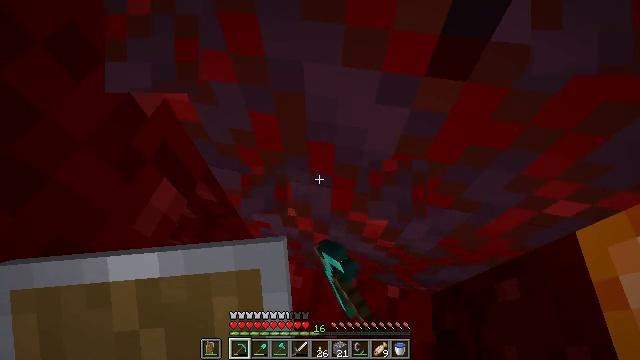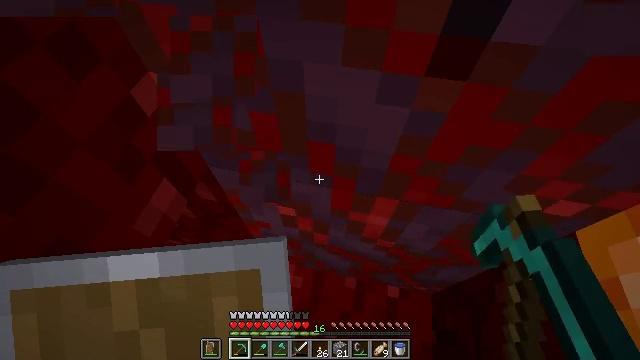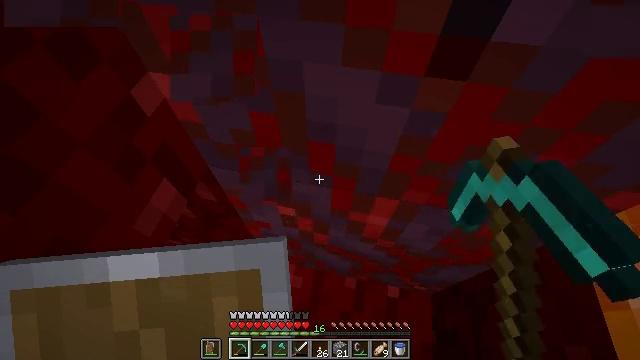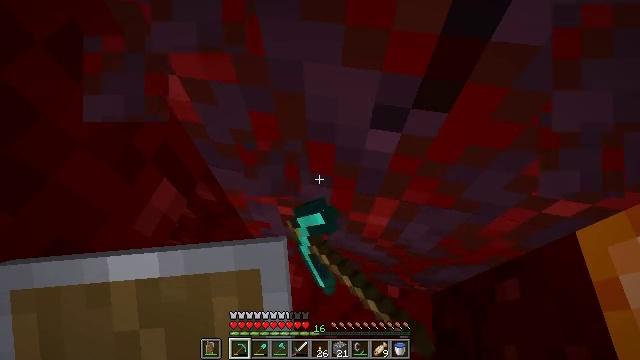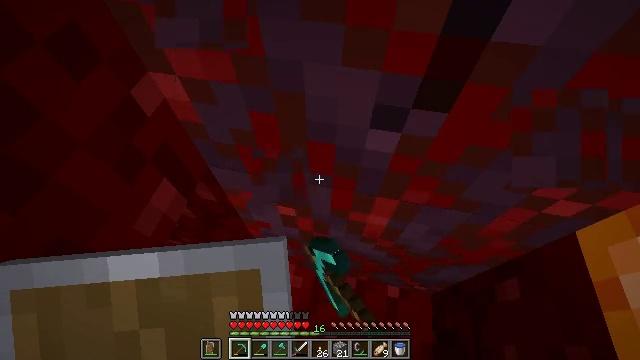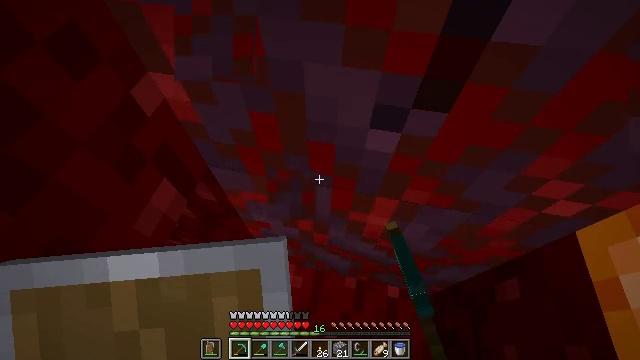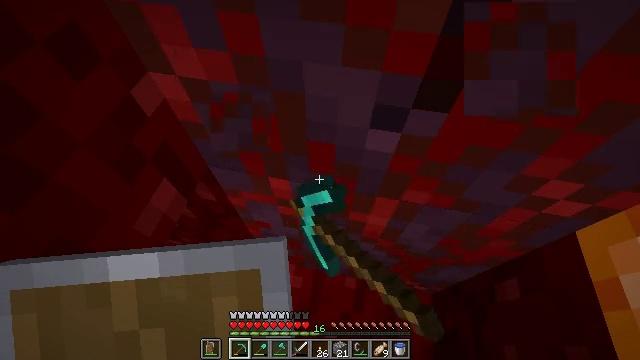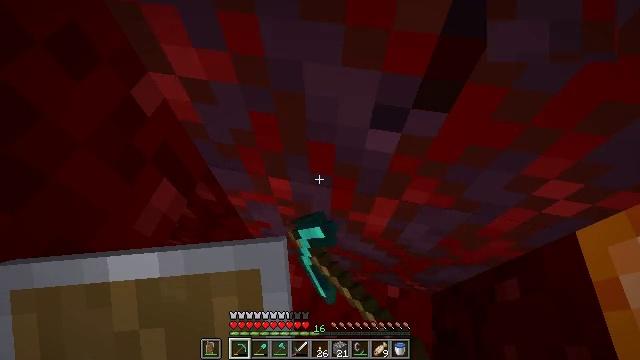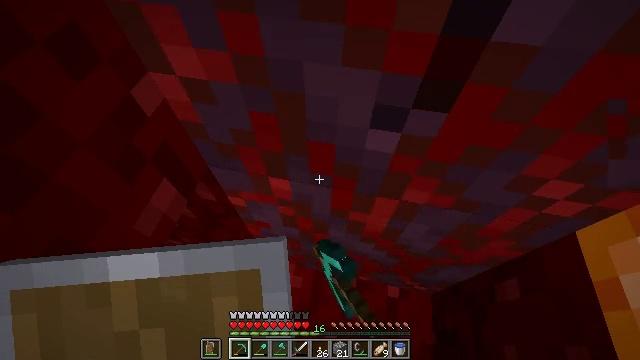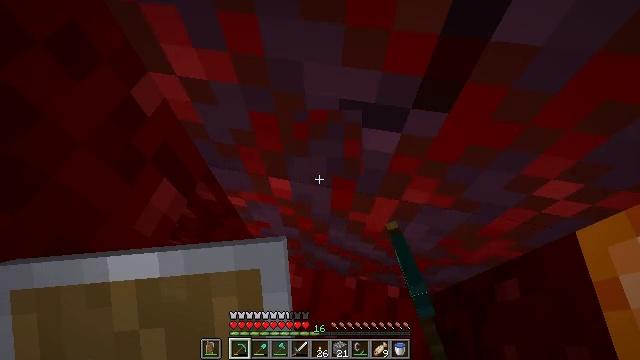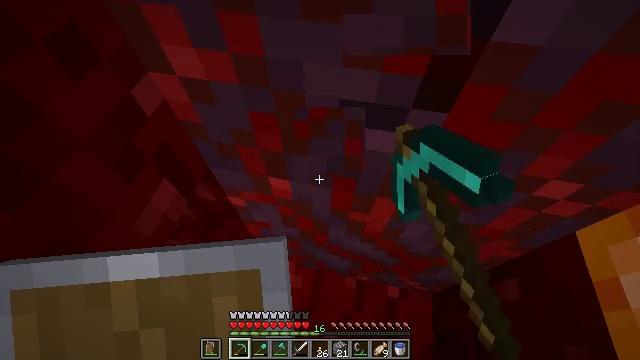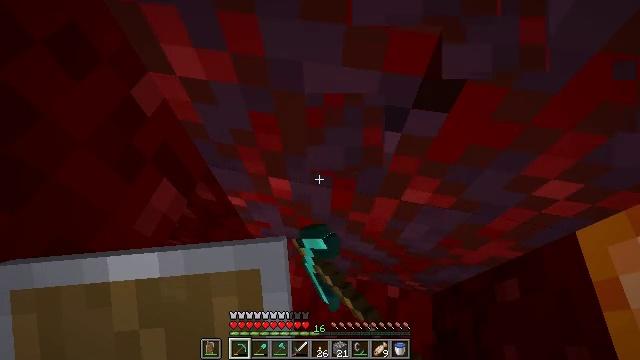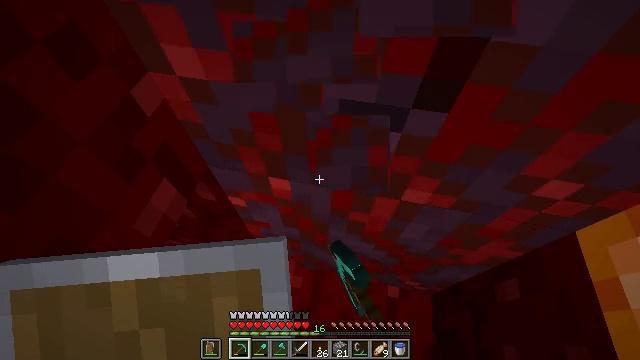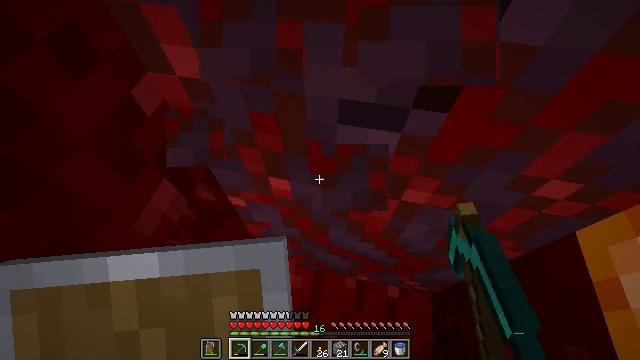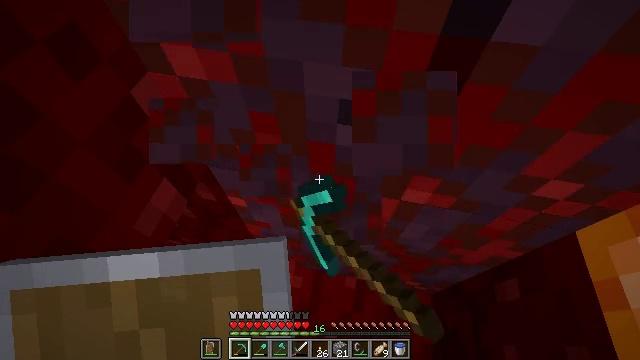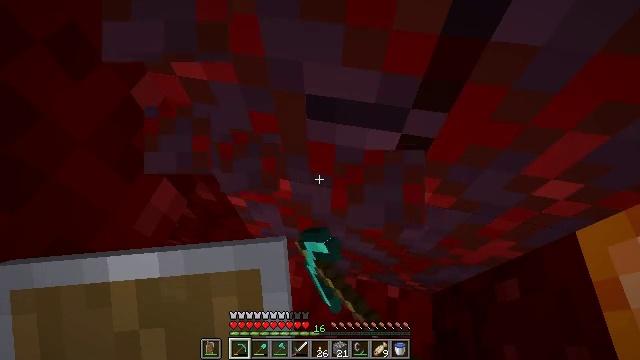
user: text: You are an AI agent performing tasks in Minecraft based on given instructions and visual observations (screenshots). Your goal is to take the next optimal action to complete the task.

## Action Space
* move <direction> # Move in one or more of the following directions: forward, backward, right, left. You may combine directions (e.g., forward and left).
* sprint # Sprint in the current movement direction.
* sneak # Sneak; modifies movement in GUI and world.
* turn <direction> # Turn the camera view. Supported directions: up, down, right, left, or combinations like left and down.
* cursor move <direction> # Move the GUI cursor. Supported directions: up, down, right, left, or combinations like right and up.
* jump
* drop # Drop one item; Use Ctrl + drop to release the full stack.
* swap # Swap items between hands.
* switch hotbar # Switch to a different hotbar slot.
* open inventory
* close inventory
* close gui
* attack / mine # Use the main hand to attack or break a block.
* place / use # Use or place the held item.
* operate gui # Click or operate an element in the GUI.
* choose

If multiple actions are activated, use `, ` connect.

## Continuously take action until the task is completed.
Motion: motion action
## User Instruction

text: Harvest crimson stem blocks.
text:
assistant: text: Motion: attack / mine
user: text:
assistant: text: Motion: attack / mine
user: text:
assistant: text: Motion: attack / mine
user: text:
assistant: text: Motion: attack / mine
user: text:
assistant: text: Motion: attack / mine
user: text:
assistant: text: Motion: attack / mine
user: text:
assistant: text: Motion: attack / mine
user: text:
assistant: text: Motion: attack / mine
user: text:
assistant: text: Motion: attack / mine
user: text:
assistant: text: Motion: attack / mine
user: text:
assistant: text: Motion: attack / mine
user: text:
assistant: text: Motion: attack / mine
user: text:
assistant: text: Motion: attack / mine
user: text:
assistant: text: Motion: attack / mine
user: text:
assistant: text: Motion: attack / mine
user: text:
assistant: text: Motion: attack / mine
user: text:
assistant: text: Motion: attack / mine
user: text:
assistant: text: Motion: attack / mine
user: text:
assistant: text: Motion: attack / mine
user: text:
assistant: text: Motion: attack / mine
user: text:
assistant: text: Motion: attack / mine
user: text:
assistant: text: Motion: attack / mine
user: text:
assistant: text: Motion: attack / mine
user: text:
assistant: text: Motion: attack / mine
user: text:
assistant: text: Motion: attack / mine
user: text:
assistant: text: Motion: attack / mine
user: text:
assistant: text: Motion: attack / mine
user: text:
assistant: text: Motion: attack / mine
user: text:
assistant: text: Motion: attack / mine
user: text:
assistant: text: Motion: attack / mine